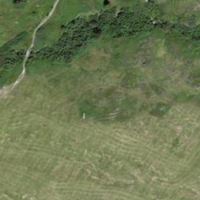
EUNIS habitat code: 23
Species observed at this site:
Cirsium heterophyllum
Campanula barbata